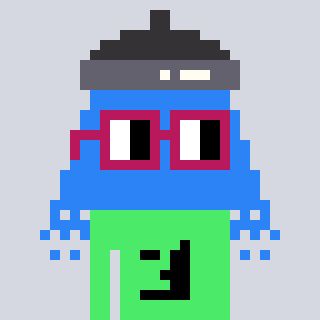
a pixel art character with square dark red glasses, a shower-shaped head and a teal-colored body on a cool background